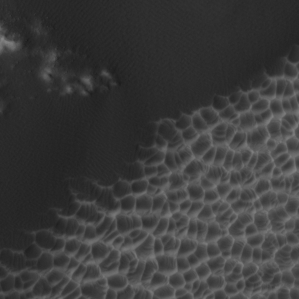
Label: non_frost